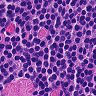
Metastatic tissue present: no